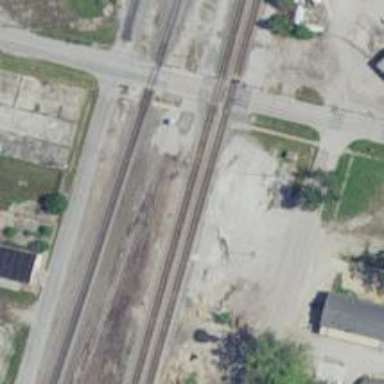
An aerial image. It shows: Abandoned railway.